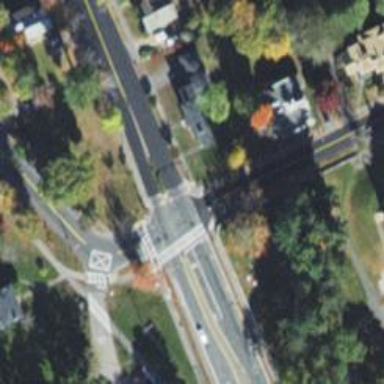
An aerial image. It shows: Marked crossing on footway.